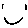
Label: smiley face